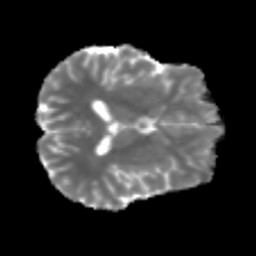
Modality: MD
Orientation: axial
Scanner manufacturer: siemens
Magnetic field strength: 3 T
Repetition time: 3.6 s
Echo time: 0.092 s